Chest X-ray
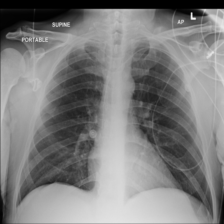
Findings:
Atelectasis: negative
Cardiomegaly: negative
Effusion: negative
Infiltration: negative
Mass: negative
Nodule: negative
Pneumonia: negative
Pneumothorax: negative
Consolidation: negative
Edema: negative
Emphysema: negative
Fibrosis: negative
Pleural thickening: negative
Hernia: negative